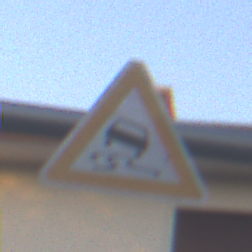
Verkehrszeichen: SchleuderOderRutschgefahr
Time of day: SunriseSunset
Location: Outdoor (Urban)
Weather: Clear
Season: NotSpecified
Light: Natural